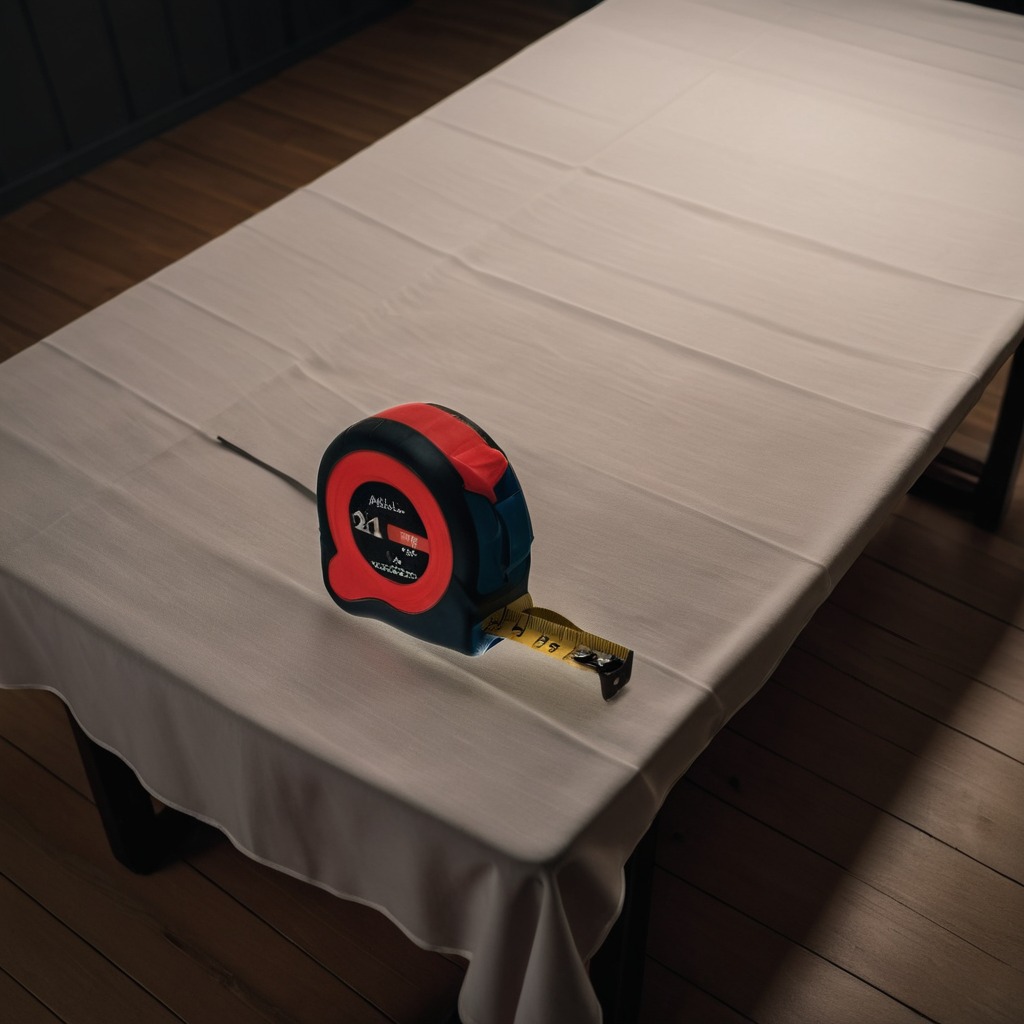
A measuring tape lies on the wooden table.